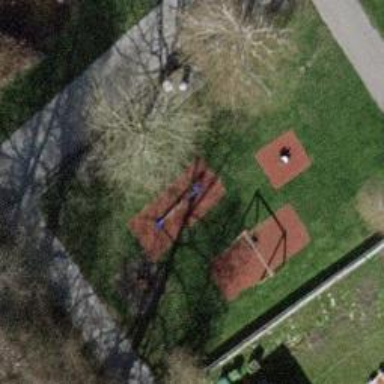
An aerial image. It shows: Playground featuring seesaw.